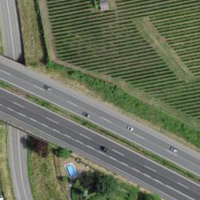
EUNIS habitat code: 57
Species observed at this site:
Columba livia